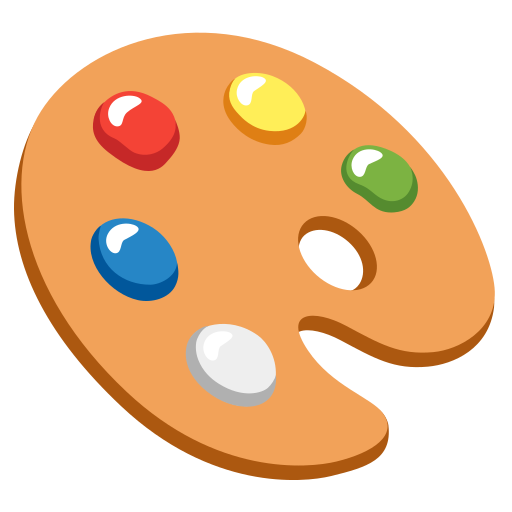
Emoji: 🎨